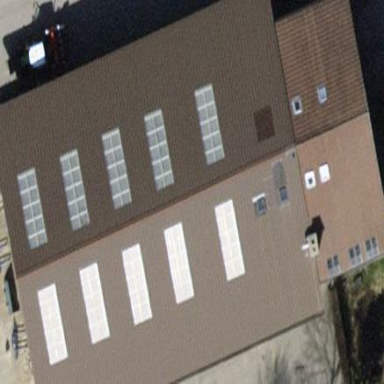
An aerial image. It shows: Industrial building with gabled roof.